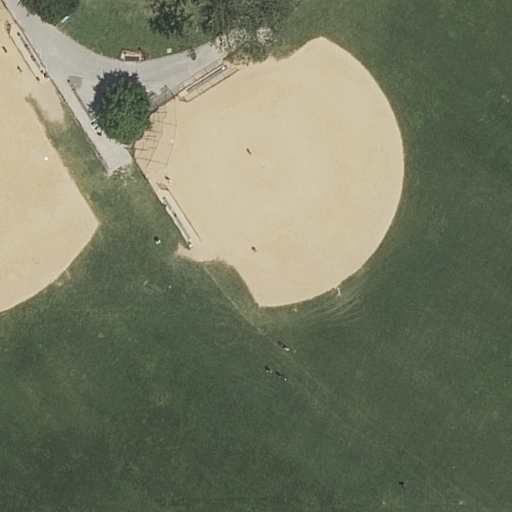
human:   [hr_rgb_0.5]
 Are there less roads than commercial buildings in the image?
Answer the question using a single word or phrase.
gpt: no

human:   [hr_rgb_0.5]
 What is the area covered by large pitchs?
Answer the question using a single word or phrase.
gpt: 4198m2

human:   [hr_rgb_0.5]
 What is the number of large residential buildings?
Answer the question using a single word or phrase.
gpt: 0

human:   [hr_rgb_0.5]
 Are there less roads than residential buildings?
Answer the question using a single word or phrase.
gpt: no

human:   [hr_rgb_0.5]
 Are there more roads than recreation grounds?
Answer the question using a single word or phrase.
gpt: no

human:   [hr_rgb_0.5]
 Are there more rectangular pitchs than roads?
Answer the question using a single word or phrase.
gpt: no

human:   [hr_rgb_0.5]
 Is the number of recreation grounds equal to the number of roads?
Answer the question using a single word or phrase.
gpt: yes

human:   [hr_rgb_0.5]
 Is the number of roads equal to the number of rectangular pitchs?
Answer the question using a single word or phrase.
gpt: no

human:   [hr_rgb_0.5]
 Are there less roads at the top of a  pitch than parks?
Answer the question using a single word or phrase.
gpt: no

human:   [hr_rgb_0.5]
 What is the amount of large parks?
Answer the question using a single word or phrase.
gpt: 1

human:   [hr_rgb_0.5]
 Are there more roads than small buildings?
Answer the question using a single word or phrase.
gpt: yes

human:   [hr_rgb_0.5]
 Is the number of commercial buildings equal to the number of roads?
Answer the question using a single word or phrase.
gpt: no

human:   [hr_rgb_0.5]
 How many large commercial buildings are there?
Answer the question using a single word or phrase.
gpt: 0

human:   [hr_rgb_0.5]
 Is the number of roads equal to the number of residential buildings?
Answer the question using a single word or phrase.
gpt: no

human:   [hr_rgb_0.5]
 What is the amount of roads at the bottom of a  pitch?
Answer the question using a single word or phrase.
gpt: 0

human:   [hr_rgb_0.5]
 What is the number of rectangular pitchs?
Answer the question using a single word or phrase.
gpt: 0

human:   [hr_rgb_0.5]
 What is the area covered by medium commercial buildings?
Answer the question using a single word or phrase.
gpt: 0m2

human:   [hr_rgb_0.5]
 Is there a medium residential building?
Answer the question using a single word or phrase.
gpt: no

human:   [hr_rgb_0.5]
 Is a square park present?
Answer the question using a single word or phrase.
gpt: no

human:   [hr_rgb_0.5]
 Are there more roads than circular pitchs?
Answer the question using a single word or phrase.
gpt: yes

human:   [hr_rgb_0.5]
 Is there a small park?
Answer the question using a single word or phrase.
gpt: no

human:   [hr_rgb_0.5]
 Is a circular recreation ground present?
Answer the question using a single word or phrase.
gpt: no

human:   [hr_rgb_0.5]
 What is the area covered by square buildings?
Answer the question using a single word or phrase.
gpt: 0m2

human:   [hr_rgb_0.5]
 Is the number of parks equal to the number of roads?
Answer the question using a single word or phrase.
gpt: yes

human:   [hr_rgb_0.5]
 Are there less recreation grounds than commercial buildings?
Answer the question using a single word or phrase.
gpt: no

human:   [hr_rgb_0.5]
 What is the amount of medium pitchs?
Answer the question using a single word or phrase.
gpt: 0

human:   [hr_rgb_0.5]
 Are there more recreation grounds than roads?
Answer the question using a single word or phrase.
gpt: no

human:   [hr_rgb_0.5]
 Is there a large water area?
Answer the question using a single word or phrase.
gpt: no

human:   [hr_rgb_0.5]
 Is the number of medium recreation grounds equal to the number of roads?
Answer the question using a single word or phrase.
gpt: no

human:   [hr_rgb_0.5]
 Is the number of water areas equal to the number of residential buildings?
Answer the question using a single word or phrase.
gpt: yes

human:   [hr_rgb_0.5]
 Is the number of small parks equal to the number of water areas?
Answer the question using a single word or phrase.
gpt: yes

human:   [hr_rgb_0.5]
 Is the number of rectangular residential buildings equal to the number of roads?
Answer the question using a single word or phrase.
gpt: no

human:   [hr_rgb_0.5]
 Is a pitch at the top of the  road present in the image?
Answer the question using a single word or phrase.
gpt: no

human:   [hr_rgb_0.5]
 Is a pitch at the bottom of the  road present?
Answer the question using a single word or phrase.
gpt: no

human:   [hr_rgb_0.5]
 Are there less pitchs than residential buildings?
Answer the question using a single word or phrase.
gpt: no

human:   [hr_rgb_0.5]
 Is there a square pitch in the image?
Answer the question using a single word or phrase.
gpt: no